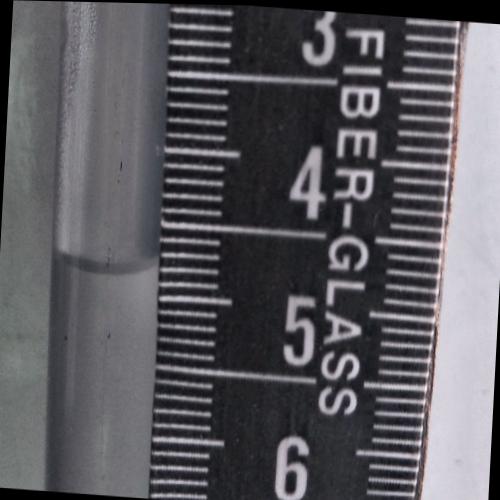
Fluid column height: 4.8 cm